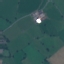
Land use / land cover class: Pasture